Field crop: tomato
Growth stage: 1
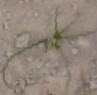
Species: cyperus